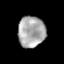
Tissue: prostate
Cell type: T cells
Senescence score: 0.2908
Nuclear area (px): 822
Mean DAPI intensity: 169.908